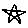
Label: star